Field crop: maize
Growth stage: 2
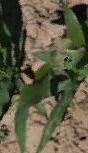
Species: maize